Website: ulta-beauty
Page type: store-pickup
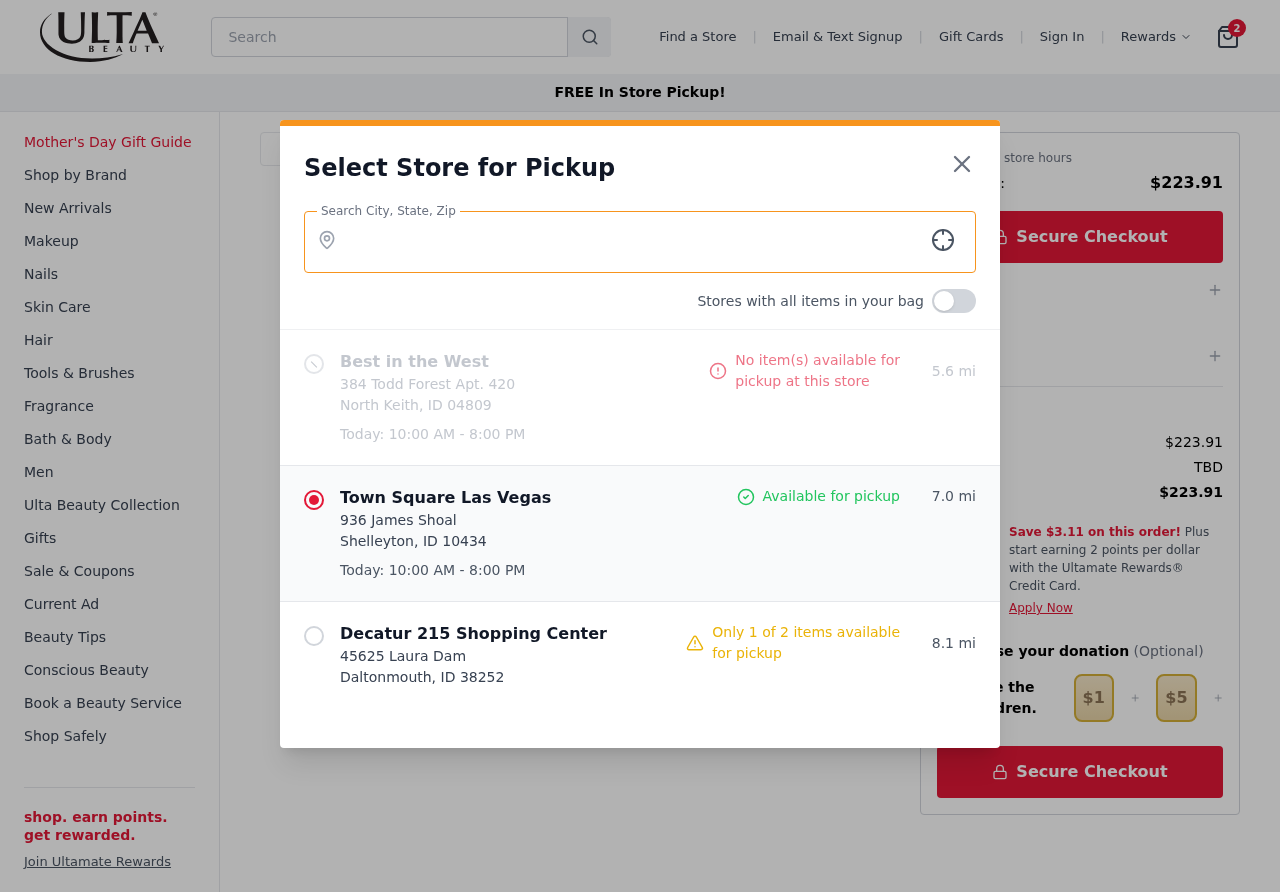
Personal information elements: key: PII_CITY
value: New Edwinmouth
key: PII_LOCATION1_CITY_STATE_ZIP
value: North Keith, ID 04809
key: PII_LOCATION1_NAME
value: Best in the West
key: PII_LOCATION1_STREET
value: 384 Todd Forest Apt. 420
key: PII_LOCATION2_CITY_STATE_ZIP
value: Shelleyton, ID 10434
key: PII_LOCATION2_NAME
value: Town Square Las Vegas
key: PII_LOCATION2_STREET
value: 936 James Shoal
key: PII_LOCATION3_CITY_STATE_ZIP
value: Daltonmouth, ID 38252
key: PII_LOCATION3_NAME
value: Decatur 215 Shopping Center
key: PII_LOCATION3_STREET
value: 45625 Laura Dam
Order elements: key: ORDER_NUM_ITEMS
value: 2
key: ORDER_TOTAL
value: $223.91
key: ORDER_SUBTOTAL
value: $223.91
Search elements: key: HEADER_SEARCH
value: Search
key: SEARCH_STORE_LOCATION
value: New Edwinmouth